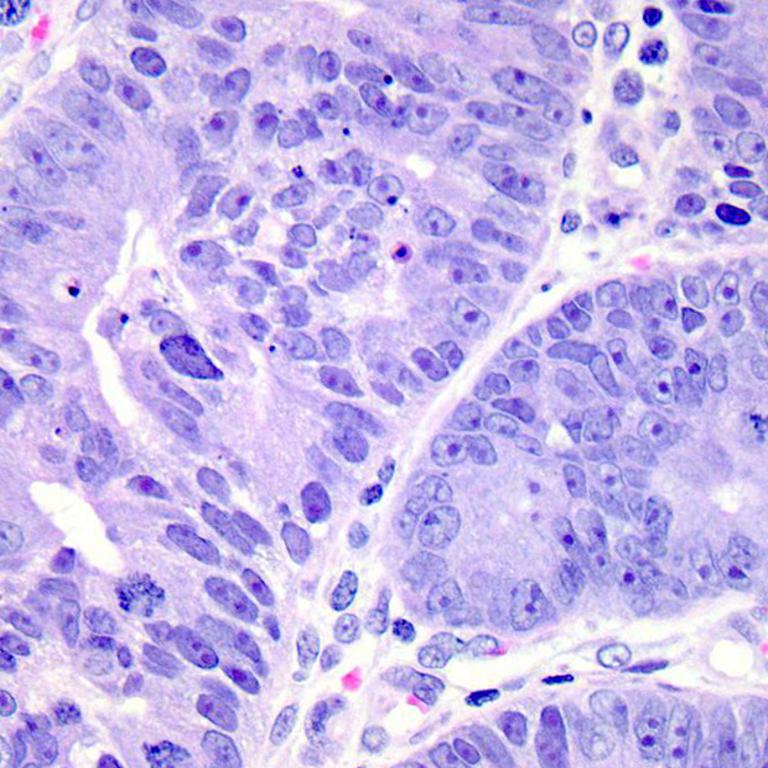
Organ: colon
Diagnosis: adenocarcinomas